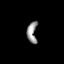
Tissue: lung
Cell type: B cells
Senescence score: 0.6875
Nuclear area (px): 209
Mean DAPI intensity: 145.426